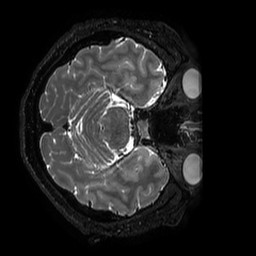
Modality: T2w
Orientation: axial
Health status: ill
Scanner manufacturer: philips
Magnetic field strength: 3 T
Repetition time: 2.5 s
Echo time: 0.331 s